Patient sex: F
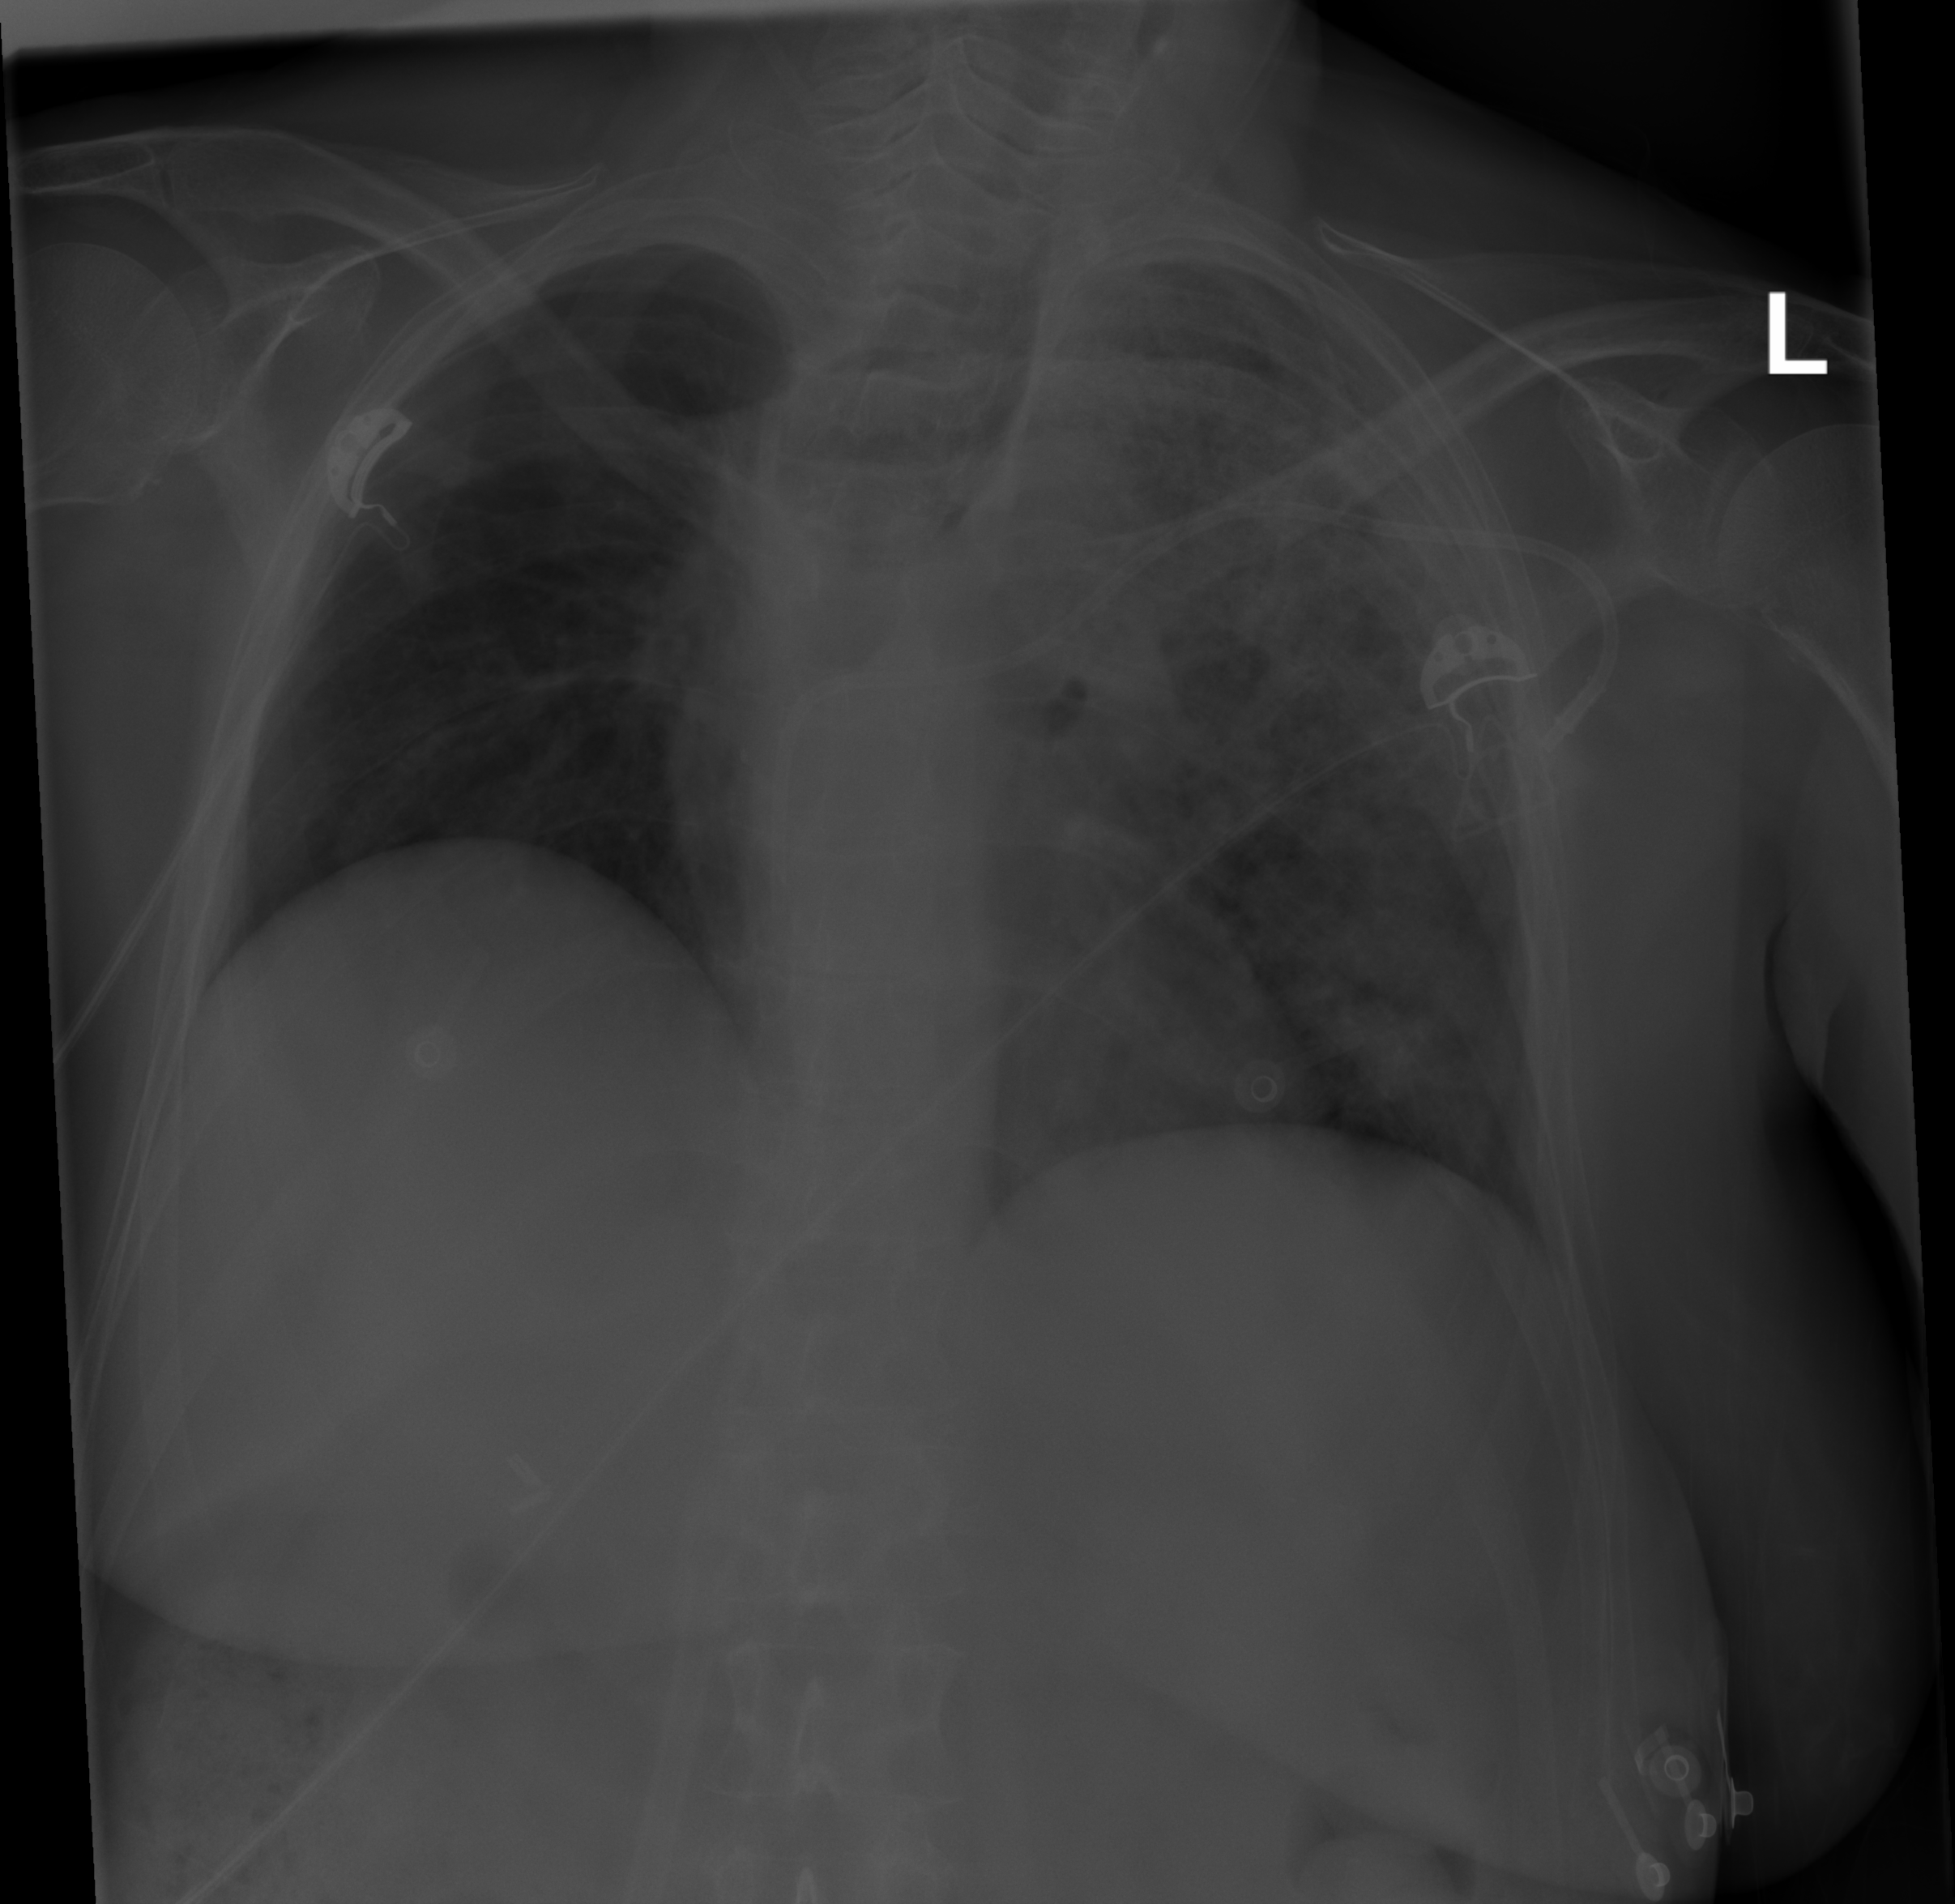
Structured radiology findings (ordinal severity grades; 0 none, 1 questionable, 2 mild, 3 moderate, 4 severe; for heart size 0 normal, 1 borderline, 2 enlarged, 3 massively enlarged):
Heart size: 0
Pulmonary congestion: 0
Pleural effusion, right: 0
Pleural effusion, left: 0
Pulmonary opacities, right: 0
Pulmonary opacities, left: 4
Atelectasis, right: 0
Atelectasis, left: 2